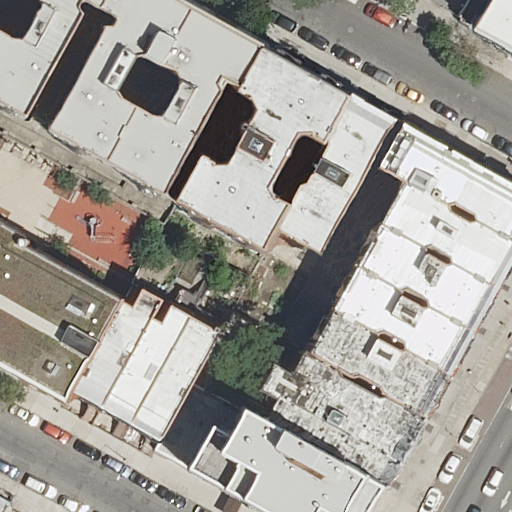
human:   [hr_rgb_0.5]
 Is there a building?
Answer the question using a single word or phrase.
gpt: yes

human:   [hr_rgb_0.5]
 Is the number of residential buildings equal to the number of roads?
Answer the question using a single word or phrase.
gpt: no

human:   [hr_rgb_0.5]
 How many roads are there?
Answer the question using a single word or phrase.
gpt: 5

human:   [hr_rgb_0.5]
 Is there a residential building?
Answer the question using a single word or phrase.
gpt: yes

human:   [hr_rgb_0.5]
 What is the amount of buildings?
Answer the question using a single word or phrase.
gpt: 17

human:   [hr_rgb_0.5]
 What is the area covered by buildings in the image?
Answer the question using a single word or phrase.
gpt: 4575m2

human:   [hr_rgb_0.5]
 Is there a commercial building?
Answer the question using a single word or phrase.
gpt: no

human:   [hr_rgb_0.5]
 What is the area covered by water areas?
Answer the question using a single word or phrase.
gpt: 0m2

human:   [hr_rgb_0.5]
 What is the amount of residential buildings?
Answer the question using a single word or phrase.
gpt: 17

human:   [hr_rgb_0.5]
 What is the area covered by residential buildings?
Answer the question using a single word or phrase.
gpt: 4575m2

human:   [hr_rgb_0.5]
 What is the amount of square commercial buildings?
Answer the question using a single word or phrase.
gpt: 0

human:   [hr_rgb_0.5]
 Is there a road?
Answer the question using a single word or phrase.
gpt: yes

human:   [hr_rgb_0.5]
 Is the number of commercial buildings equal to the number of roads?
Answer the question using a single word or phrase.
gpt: no

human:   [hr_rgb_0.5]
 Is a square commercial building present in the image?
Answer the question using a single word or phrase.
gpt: no

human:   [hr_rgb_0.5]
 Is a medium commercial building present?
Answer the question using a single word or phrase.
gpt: no

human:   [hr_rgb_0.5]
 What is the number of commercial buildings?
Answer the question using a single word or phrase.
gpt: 0

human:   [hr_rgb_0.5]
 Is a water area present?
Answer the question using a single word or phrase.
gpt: no

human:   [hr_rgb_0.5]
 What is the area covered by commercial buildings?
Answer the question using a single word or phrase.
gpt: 0m2

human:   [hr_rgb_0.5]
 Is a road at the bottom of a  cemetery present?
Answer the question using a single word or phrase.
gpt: no

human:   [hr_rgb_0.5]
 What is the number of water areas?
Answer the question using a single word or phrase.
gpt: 0

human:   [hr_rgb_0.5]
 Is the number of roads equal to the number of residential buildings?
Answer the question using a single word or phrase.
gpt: no

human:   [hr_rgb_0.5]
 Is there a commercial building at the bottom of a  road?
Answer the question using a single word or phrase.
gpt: no

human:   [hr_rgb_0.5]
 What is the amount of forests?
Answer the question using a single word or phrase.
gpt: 0

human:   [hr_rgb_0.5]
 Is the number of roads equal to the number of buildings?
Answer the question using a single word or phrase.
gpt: no

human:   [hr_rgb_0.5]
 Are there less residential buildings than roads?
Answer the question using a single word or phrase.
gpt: no

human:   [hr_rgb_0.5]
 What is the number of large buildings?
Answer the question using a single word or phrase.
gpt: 3

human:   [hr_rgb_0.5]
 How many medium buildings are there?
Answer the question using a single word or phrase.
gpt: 11

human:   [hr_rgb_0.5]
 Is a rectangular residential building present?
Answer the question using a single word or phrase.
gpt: yes

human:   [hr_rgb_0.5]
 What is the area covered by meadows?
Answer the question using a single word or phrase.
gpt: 0m2

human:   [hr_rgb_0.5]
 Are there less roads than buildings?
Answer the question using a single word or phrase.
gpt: yes

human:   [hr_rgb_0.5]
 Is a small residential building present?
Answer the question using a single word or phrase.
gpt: yes

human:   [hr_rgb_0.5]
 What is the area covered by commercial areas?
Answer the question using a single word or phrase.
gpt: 0m2

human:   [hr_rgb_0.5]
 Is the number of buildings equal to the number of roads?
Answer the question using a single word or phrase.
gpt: no

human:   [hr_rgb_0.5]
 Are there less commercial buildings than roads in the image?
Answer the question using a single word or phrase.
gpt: yes

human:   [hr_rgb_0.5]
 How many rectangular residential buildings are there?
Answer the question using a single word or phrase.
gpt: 5

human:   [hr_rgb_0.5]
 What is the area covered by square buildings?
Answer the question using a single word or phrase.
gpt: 0m2

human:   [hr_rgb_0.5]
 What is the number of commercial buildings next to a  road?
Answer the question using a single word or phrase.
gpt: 0

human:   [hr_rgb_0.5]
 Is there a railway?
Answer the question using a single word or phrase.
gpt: no

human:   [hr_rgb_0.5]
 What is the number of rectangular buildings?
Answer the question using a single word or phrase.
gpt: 5

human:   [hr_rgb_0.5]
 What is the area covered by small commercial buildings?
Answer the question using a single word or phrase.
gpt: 0m2

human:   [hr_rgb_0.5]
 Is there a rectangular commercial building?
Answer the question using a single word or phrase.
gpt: no

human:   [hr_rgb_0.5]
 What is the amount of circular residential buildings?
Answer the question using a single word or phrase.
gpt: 0

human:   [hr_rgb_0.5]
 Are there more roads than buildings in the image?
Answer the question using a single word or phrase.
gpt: no

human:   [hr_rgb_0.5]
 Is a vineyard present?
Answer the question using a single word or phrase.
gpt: no

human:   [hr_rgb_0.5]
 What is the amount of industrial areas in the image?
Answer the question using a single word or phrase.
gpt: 0

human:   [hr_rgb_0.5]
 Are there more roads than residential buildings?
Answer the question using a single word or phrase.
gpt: no

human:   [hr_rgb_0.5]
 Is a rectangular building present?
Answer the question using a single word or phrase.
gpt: yes

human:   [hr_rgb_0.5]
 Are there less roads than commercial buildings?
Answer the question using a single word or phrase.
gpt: no

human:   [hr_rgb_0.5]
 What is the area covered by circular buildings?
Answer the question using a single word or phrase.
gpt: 0m2

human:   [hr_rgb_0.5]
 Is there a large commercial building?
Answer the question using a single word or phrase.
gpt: no

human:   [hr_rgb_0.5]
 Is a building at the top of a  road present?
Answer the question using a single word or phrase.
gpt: yes

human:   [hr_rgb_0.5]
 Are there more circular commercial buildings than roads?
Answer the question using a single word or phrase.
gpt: no

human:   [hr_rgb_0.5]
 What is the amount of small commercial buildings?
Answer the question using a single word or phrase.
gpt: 0

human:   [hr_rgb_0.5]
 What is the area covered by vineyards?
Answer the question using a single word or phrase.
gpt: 0m2

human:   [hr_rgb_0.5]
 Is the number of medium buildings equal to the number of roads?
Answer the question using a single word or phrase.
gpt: no

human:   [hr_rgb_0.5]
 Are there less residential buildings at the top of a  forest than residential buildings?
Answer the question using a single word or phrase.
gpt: yes

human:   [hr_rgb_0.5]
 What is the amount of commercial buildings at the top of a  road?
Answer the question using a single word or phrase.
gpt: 0

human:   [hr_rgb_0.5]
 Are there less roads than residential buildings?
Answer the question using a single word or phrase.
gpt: yes

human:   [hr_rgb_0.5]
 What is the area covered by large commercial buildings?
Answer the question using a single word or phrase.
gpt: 0m2

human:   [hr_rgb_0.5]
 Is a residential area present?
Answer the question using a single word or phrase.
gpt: no

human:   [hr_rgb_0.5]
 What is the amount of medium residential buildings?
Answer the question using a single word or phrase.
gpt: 11

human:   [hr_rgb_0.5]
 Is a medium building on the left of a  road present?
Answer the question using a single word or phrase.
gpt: yes

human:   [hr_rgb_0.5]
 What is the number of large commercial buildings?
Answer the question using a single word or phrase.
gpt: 0

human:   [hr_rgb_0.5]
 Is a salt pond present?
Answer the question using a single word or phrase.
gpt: no